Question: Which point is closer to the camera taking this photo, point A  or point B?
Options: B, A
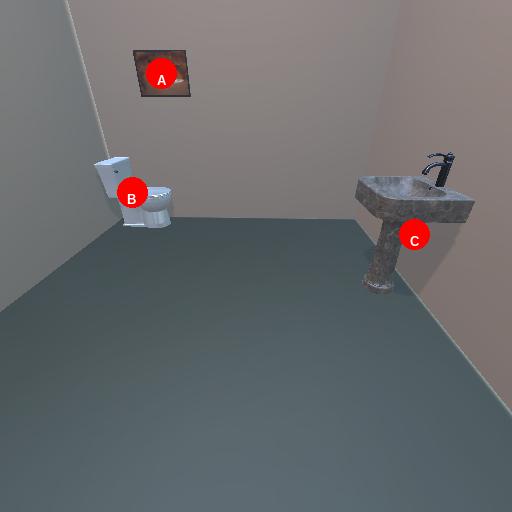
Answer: B